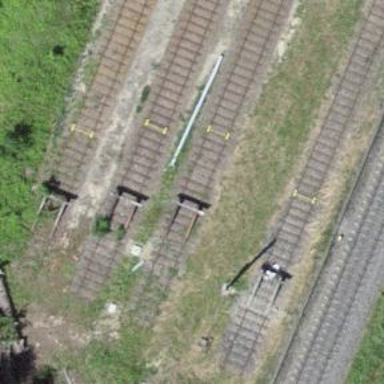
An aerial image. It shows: Railway buffer stop.